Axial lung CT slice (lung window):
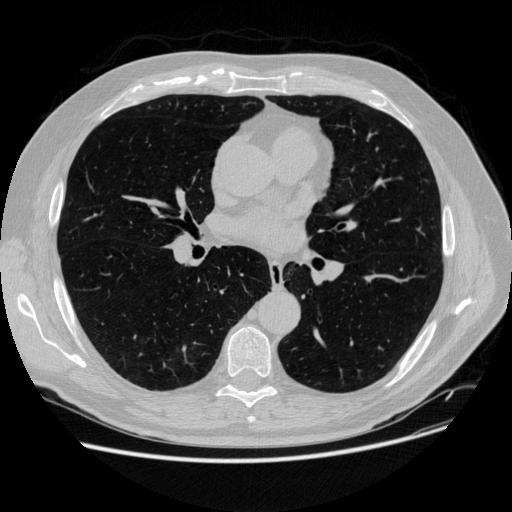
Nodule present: no